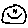
Label: smiley face